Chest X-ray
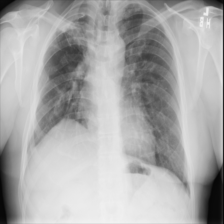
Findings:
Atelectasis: negative
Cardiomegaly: negative
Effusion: negative
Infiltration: negative
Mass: negative
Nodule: negative
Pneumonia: negative
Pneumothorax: negative
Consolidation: negative
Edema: negative
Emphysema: negative
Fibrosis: negative
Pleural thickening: negative
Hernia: negative